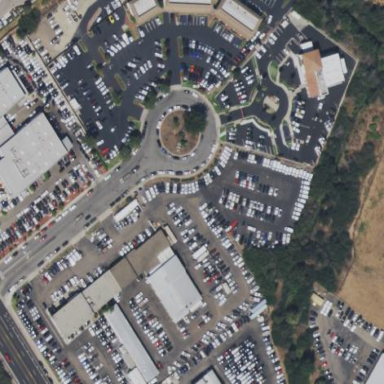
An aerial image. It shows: Retail area with car shop.